Question:
To store data I read from an XML file, i have created a data structure as displayed in the picture above. All boxes with a numbering 1 to n are instances of a class.
First question:
Each class that can hold multiple instances of other classes does so with a list element, e.g. FundamentalNamingConvention stores many UnitTypes in a
'''
List<UnitType>
'''
Is this a proper way of doing it?
Second question:
All classes (FundamentalNamingConvention, UnitType, UnitName) are only to be accessed by the NameGenerator class. To ensure this, I could simply make all these classes be inner classes of the NameGenerator but then that file would be several hundred lines of code long.
Is there a way to have the classes stored in their separate files (e.g. UnitType.cs) but still only be accessible by the NameGenerator?
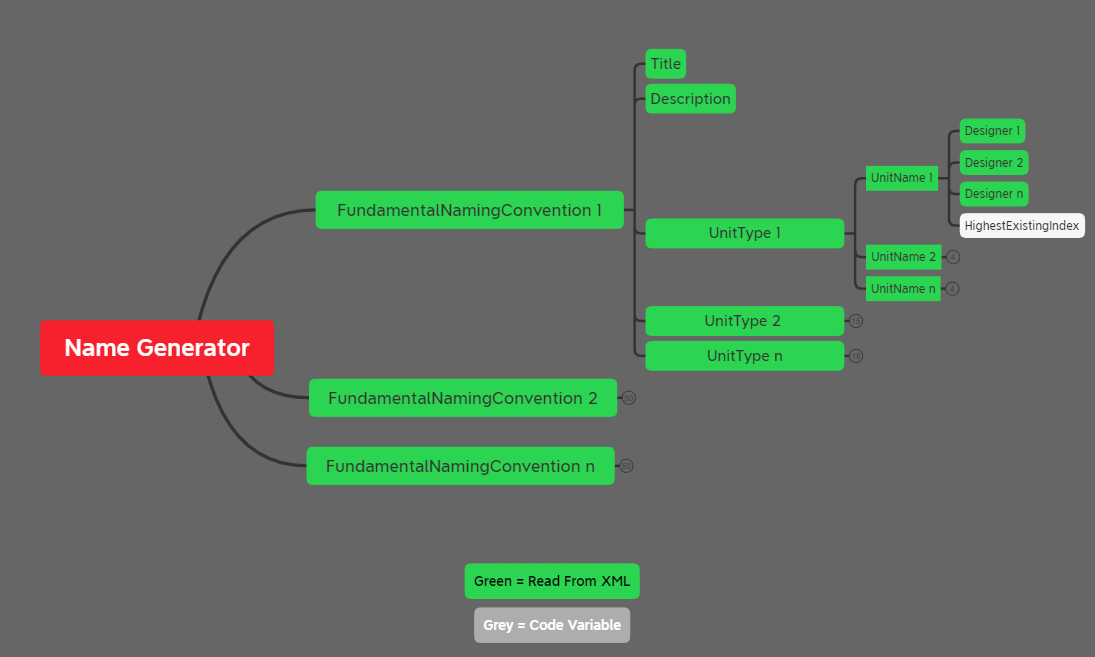
Answer: > Each class that can hold multiple instances of other classes does so with a list element (e.g. FundamentalNamingConvention stores many UnitTypes in a List). Is this a proper way of doing it?
Yes - it is fine. Most likely any 'ICollection', 'IList' or 'IEnumerable' would work. But 'List' is fine. Do note: 'List' does allow you to add elements as well. This is sometimes undesired.
> All classes (FundamentalNamingConvention, UnitType, UnitName) are only to be accessed by the NameGenerator class. To ensure this, I could simply make all these classes be inner classes of the NameGenerator but then that file would be several hundred lines of code long.
Is there a way to have the classes stored in their separate files (e.g. UnitType.cs) but still only be accessible by the NameGenerator?
Yes, you can use a partial class to split the files. E.g.:
'''
//file1.cs
public partial class Foo
{
//normal definition
}
'''
'''
//file1.cs
public partial class Foo
{
private class InnerBar
{
//private inner class definition
}
}
'''